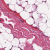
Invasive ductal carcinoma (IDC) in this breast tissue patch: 0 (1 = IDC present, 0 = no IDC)